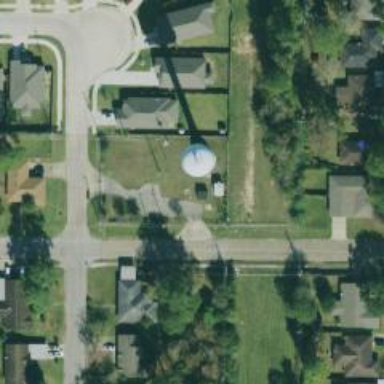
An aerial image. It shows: Water tower that is man-made.